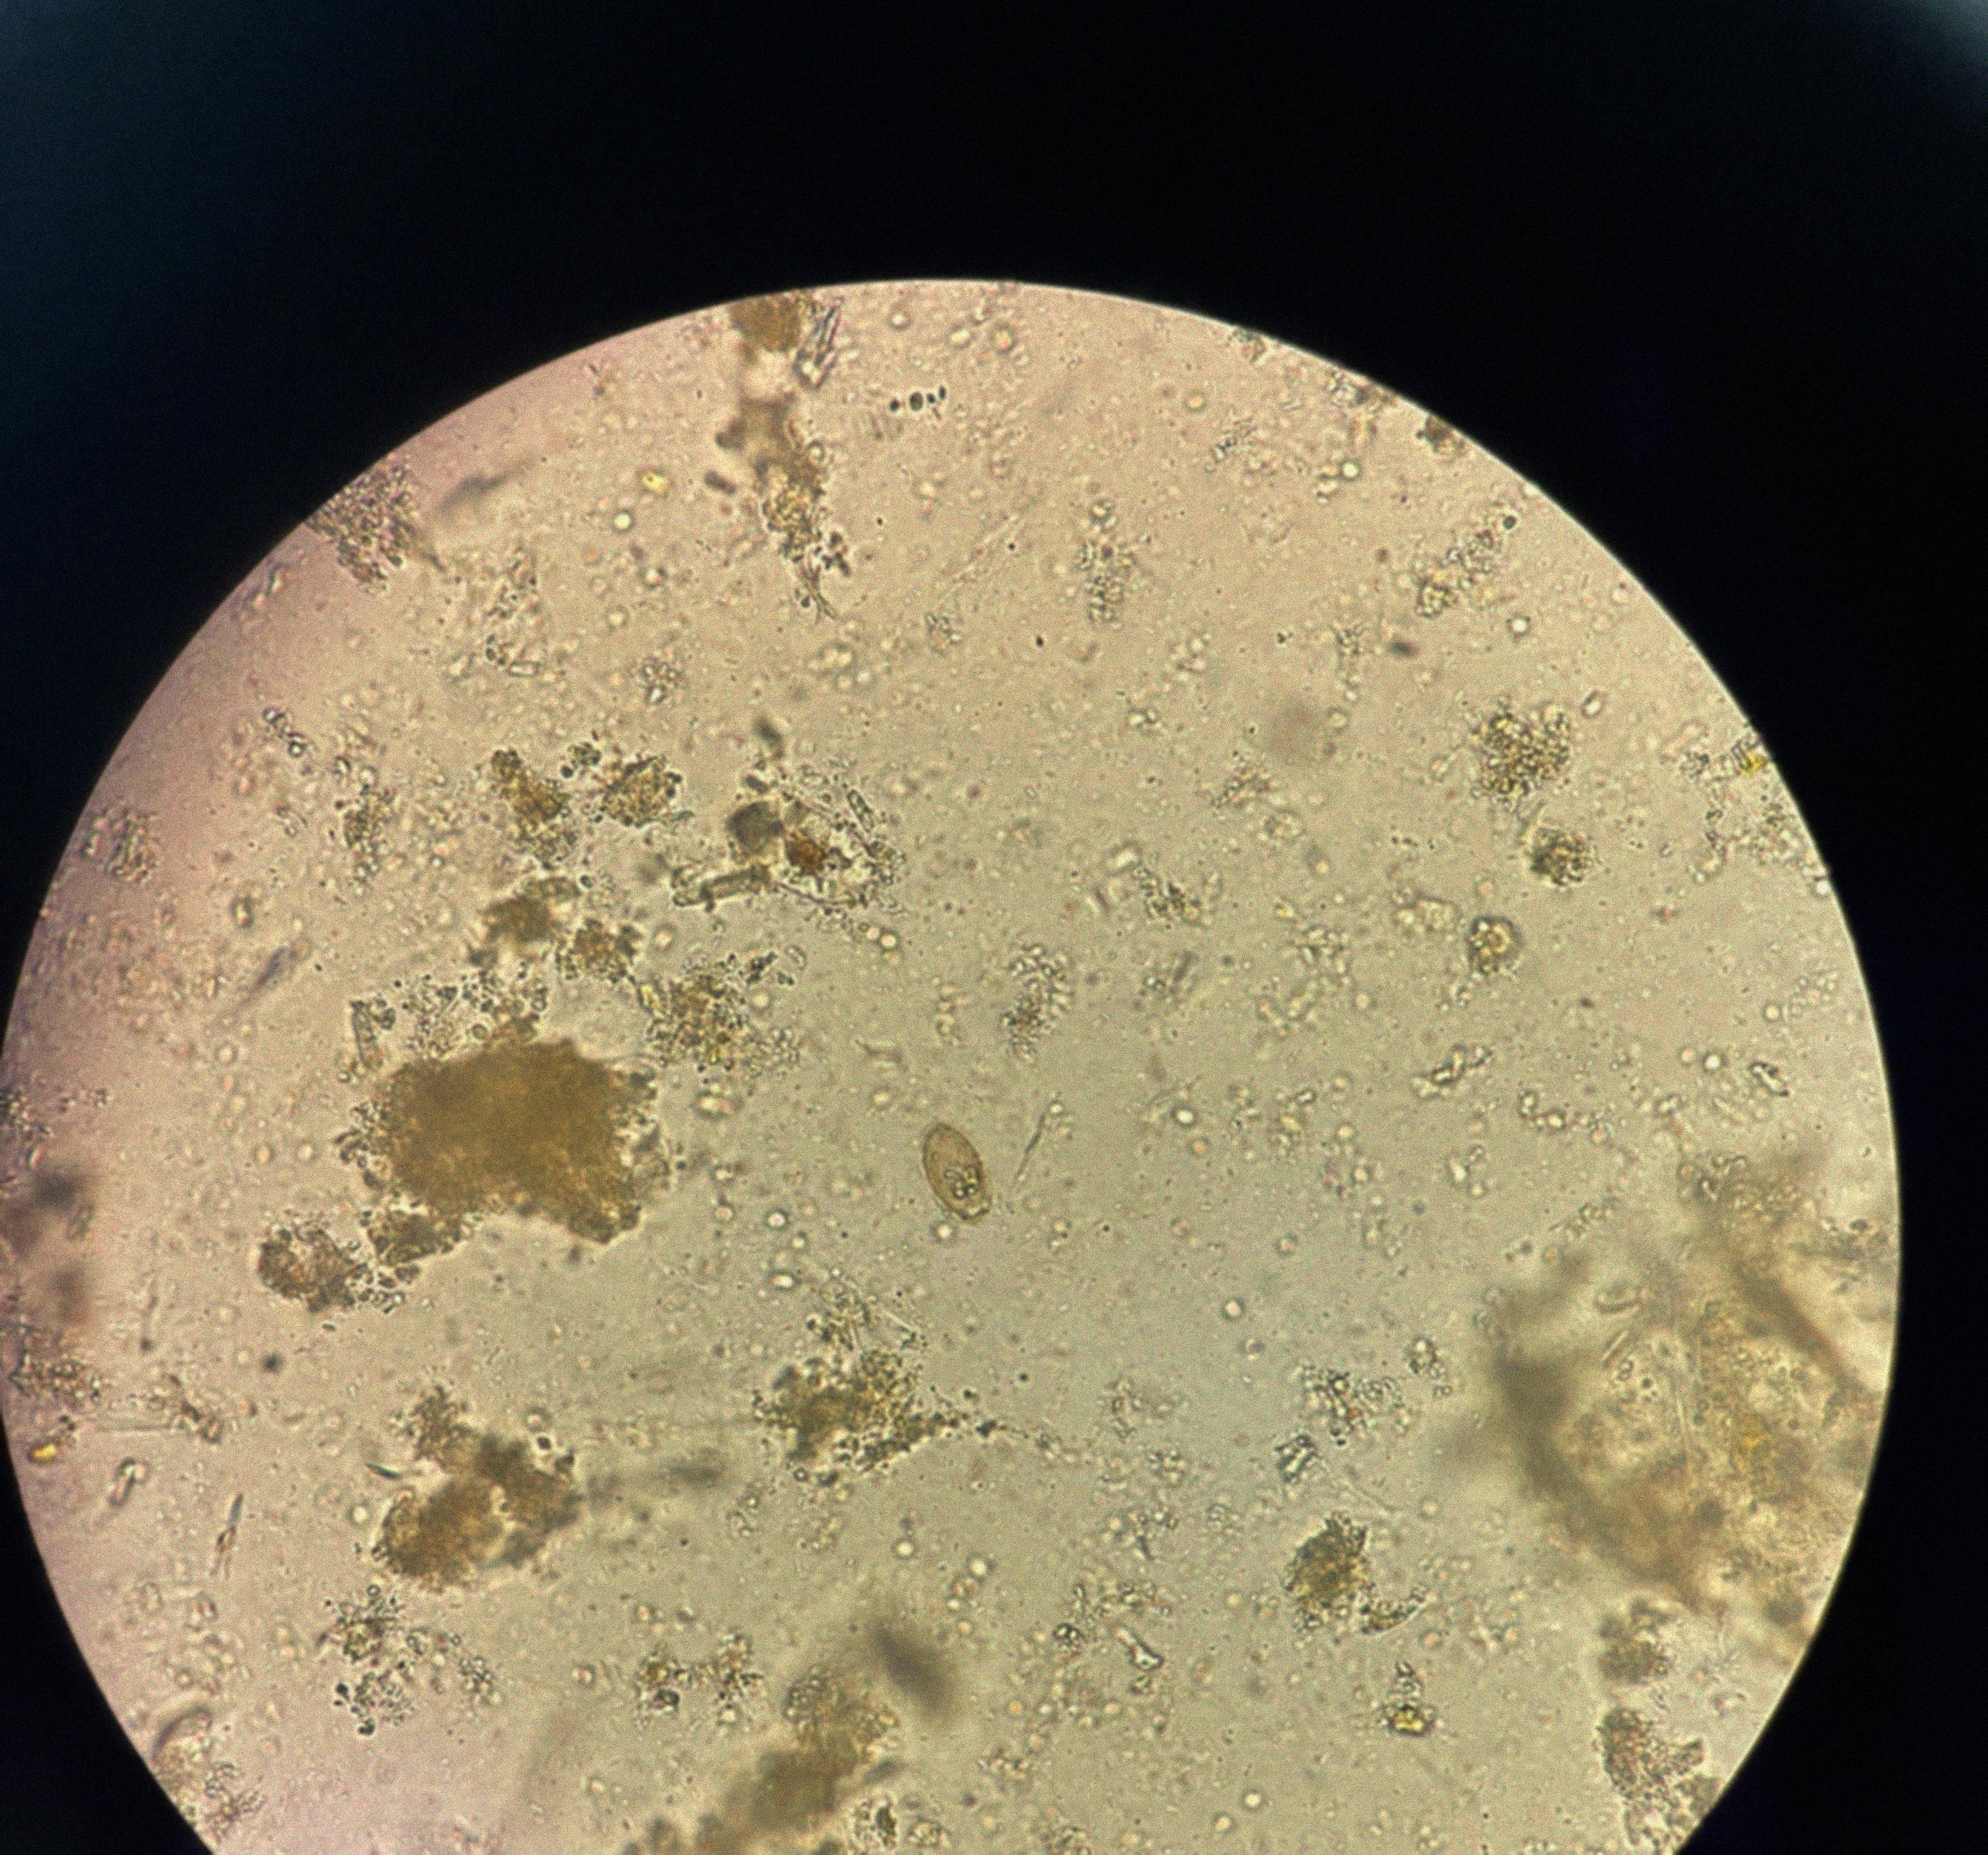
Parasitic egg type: Opisthorchis viverrine